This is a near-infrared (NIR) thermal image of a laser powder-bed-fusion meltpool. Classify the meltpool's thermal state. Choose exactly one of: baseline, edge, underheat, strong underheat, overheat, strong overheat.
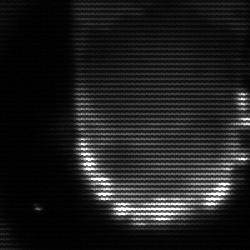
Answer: baseline